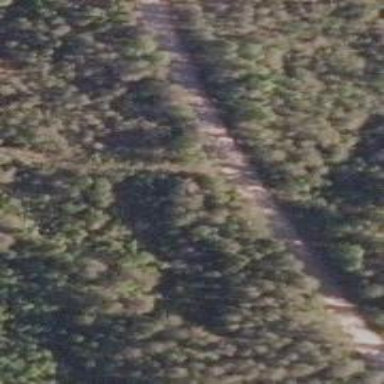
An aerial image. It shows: Unclassified road.